Interaction volume radius: 5 \u00c5
Interaction volume height: 25 \u00c5
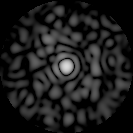
Disorder parameter: 0.8642